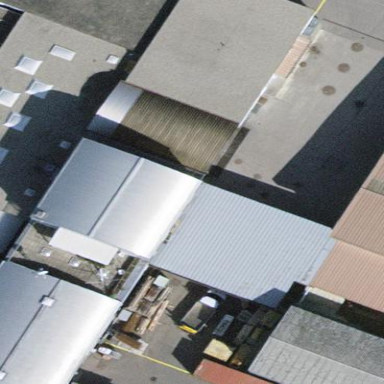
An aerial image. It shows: Building that houses car repair shop.